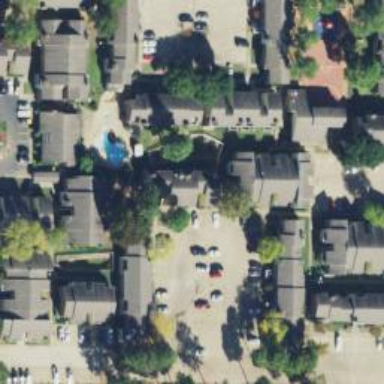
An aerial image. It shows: Residential area with apartments.